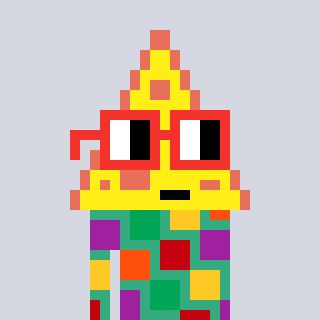
a pixel art character with square red glasses, a pizza-shaped head and a teal-colored body on a cool background